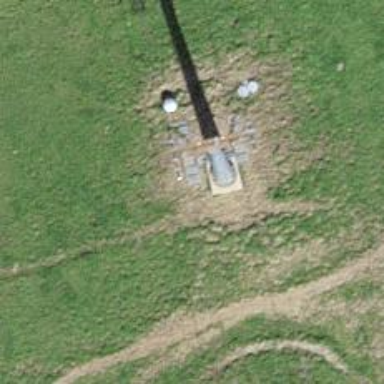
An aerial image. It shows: Pylon for aerialway.